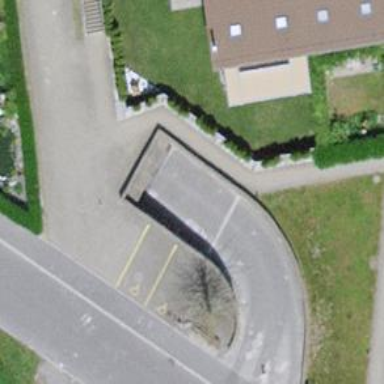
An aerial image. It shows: Parking area.